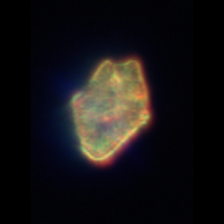
Taxon: Akashiwo
Group: Dinoflagellates